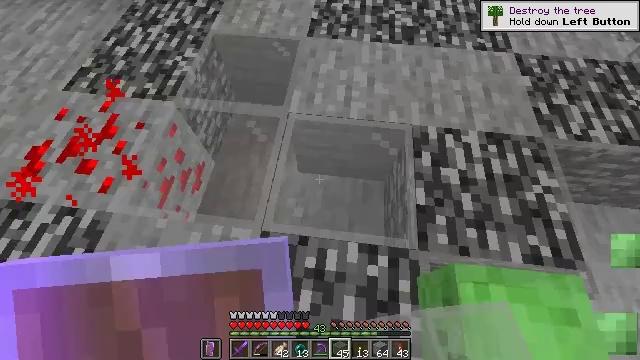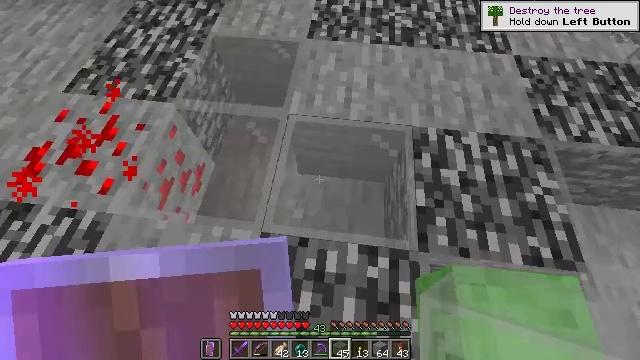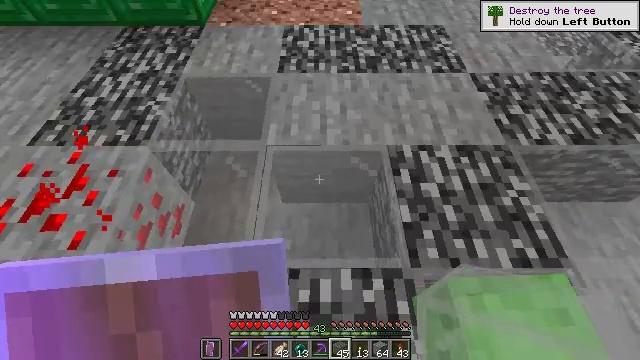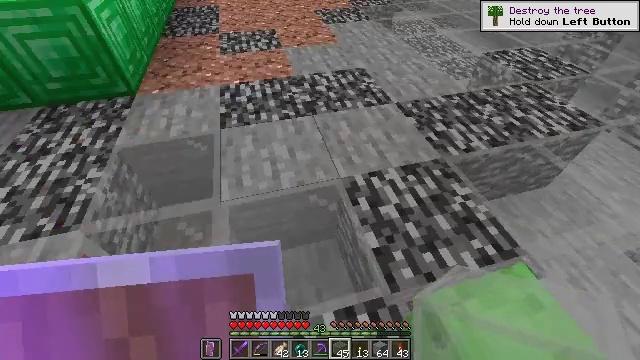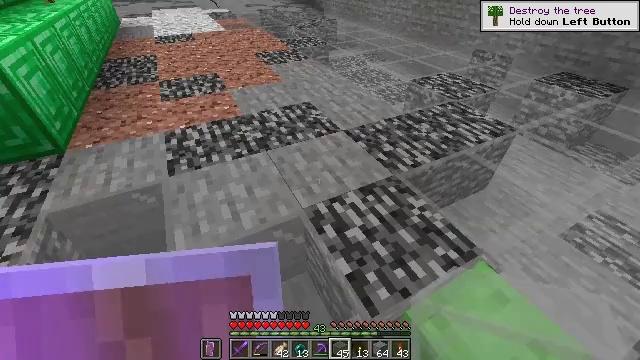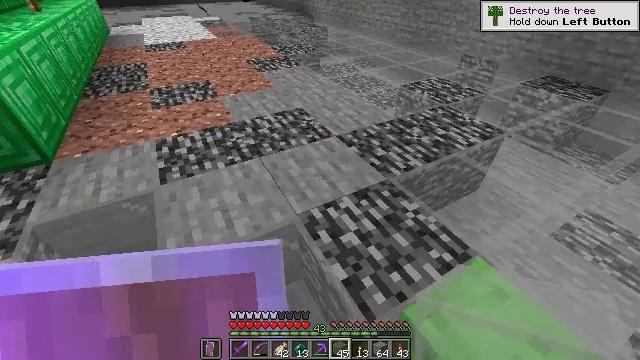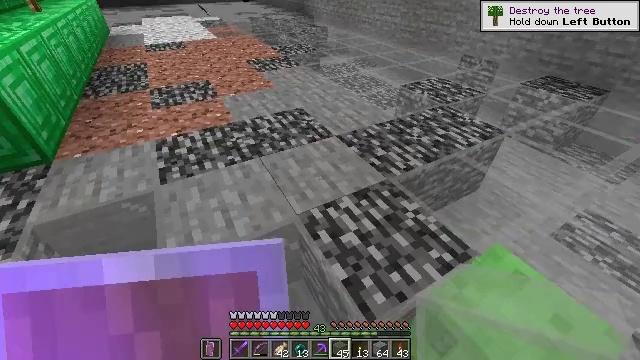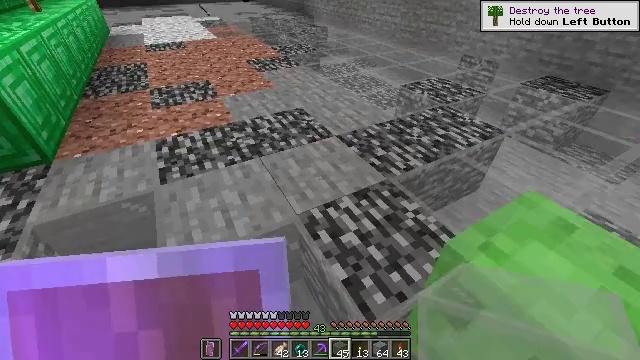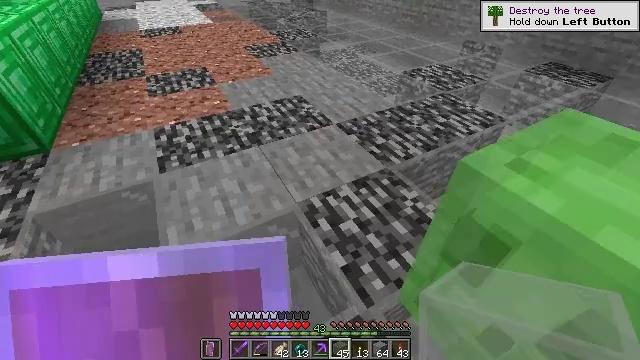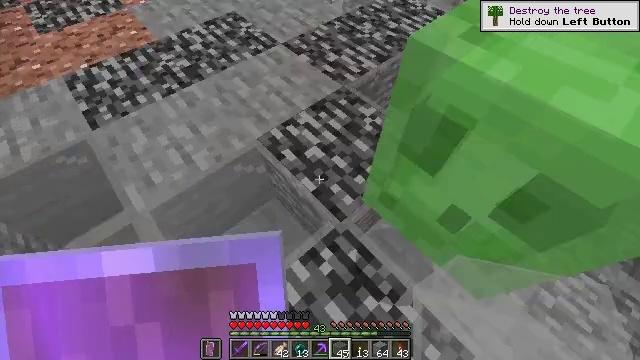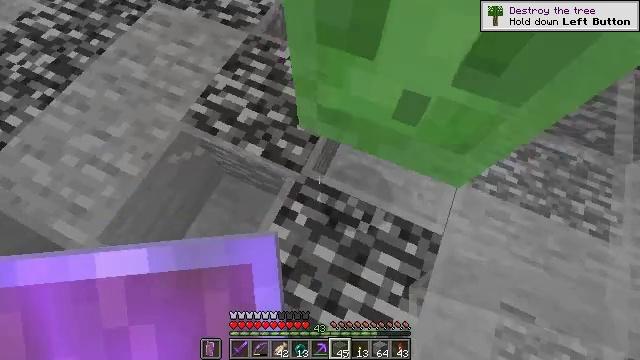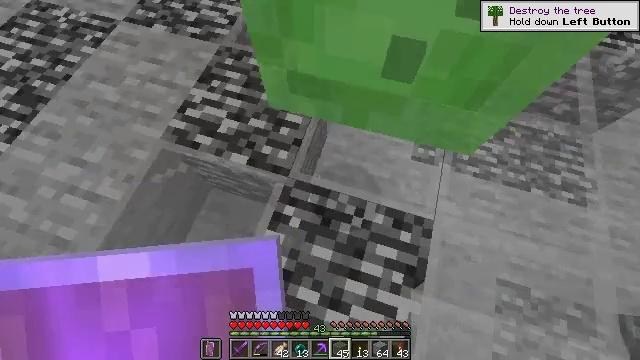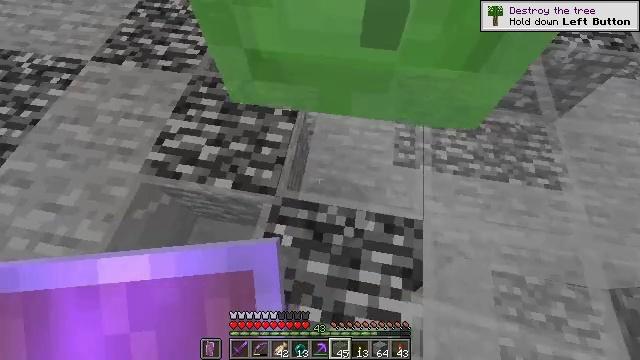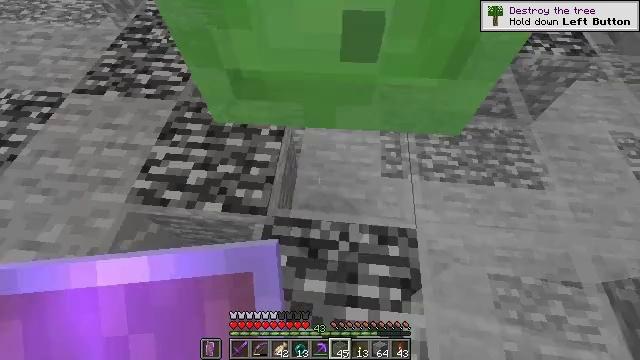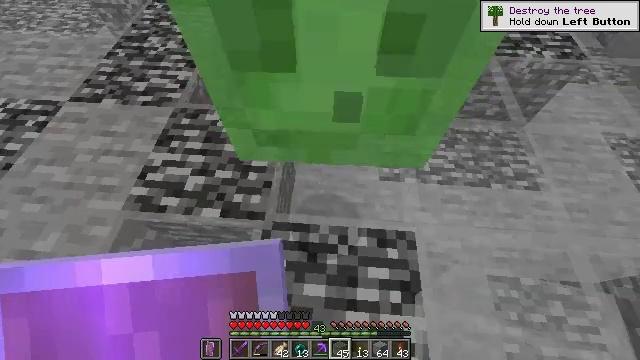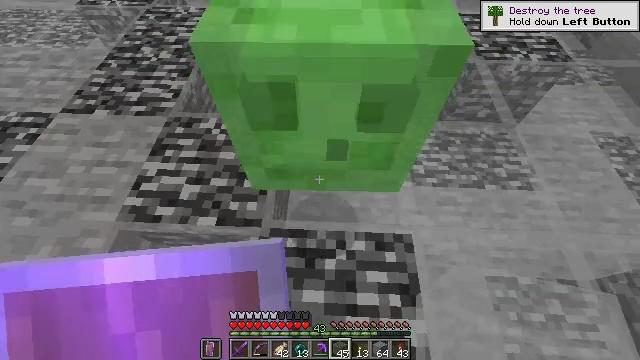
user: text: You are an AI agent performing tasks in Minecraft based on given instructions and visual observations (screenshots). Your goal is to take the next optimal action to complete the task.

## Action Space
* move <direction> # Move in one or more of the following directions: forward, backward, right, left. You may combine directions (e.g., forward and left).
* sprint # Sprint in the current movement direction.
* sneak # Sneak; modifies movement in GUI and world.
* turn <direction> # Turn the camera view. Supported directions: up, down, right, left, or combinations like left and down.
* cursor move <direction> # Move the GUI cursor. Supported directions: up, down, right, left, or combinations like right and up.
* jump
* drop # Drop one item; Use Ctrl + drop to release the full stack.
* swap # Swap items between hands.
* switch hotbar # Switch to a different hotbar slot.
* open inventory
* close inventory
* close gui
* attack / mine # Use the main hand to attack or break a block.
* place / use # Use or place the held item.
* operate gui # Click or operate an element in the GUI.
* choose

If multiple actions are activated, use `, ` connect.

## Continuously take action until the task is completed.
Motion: motion action
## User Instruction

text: Hunt a slime.
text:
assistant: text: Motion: no_op
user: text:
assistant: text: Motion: turn right and up
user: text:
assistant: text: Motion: turn right and up
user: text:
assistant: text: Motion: turn right and up
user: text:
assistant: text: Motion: turn right and up
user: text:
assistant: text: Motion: no_op
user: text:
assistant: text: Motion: no_op
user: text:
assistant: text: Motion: turn down
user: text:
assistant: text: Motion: turn right and down
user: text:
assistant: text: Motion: turn right and down
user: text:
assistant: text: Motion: turn right
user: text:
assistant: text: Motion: turn right and up
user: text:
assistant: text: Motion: turn right and up
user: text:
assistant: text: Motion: turn right and up
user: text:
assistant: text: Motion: turn right and up
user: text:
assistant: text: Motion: turn right and up
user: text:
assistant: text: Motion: no_op
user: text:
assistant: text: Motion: no_op
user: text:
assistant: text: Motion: no_op
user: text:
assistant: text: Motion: no_op
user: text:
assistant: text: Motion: attack / mine
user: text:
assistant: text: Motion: attack / mine
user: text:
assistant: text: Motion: turn left and down, attack / mine
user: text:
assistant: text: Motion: no_op
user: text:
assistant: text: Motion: no_op
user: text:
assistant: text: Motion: no_op